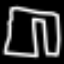
Label: pants